Question: I would like to change the default User Login text in Drupal to Client Login? I am not able to figure out which PHP file has this piece of text.

Can somebody let me know?
Thanks!
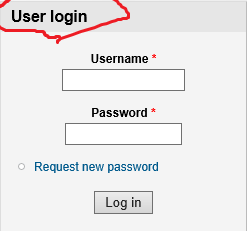
Answer: Go to your block listing page 'admin/structure/block', and click on Configure next to 'User login' block. (Or go to 'admin/structure/block/manage/user/login/configure' directly) and set the title you want from the field .